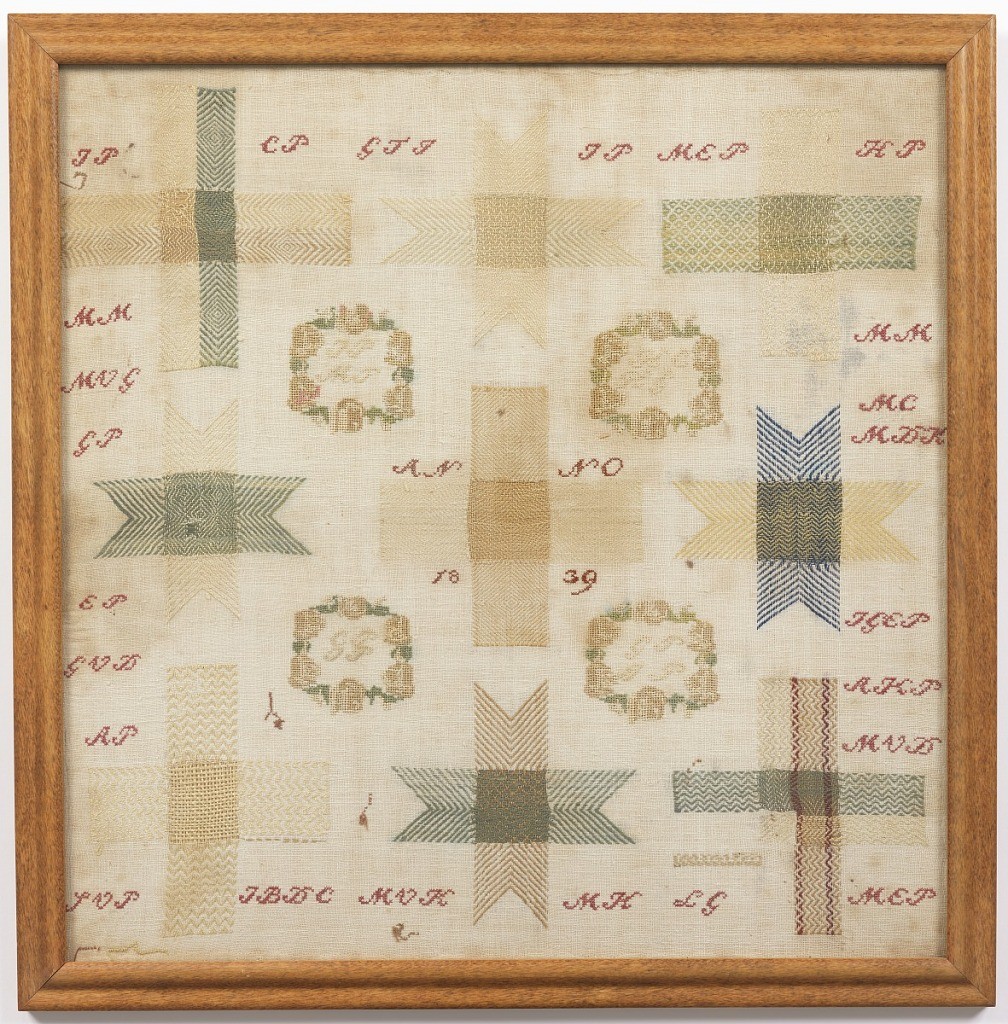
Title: Darning sampler
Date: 1839
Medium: silk embroidery on linen foundation Technique: cross stitch embroidery, multiple darning stitches
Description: Sampler of nine different darning weaves in blue, green and yellow on white linen, with four cross stitch floral wreaths and numerous sets of initials in red cross stitch.